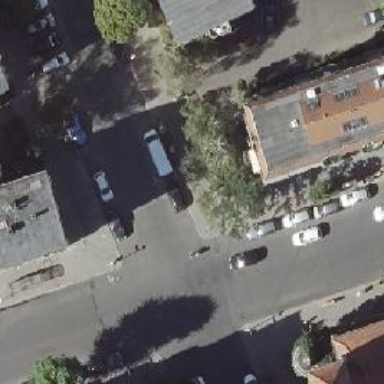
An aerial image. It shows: Residential road with separate sidewalks. There are parallel parking lanes on both sides of the street.